Question: How can I extract out the predictions from the output of 'locfit.robust'?
I have figured out how to plot it, but I don't see how to actually extract the predictions. Example data is below.
'''
df <-
structure(list(x = c(45.0166666666667, 2.93361111111111, 22.7677777777778,
34.6702777777778, 38.9808333333333, 2.07138888888889, 49.3283333333333,
19.3177777777778, 42.4305555555556, 11.5561111111111, 29.6677777777778,
6.38222222222222, 30.5302777777778, 52.775, 35.5325, 56.3958333333333,
25.3544444444444, 10.6936111111111, 44.155, 31.3919444444444,
13.2811111111111, 58.9841666666667, 7.24444444444444, 20.1802777777778,
15.0061111111111, 51.0508333333333, 8.96916666666667, 32.945,
27.9430555555556, 28.8055555555556, 3.79611111111111, 18.4558333333333,
8.10694444444444), y = c(17.1906619704517, 51.3682492415682,
34.5954944745371, 33.1782496417985, 28.8639252539494, 67.2499473509127,
15.5739106117996, 29.7082944904524, 19.5924660810231, 27.6320399707289,
30.<PHONE>, 33.7360588582795, 31.0412412696196, 85.8932775978829,
29.6595900511557, 14.<PHONE>, 36.4282036185057, 25.3450383921273,
17.0527246335207, 33.306938081975, 27.5846864057136, 15.9395044691672,
28.7380574036629, 27.2409001620039, 26.5896320563312, 15.9792323783856,
29.1293971960009, 94.2788150401981, 32.613338976917, 30.9617968951112,
43.3449335001097, 30.6310217270105, 29.7063251039514)), .Names = c("x",
"y"), class = c("tbl_df", "data.frame"), row.names = c(NA, -33L
))
'''
I can plot the data with:
'''
library(locfit)
with(df, plot(x = x, y = y))
fit <- with(df, locfit.robust(x = x, y = y))
lines(fit)
'''

But how can I extract out predictions for each value of 'x'?
'''
> predict(fit)
[1] 46.70358 13.45021 32.58037 27.64739 20.74407
'''
I have no idea what these values are.
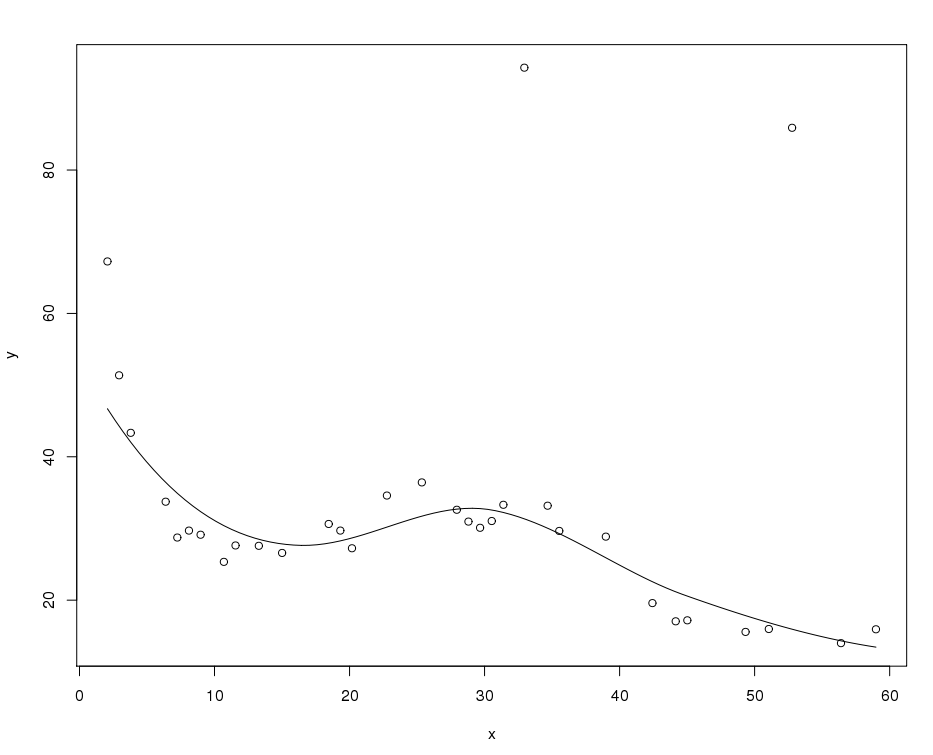
Answer: How about
'''
predict(fit,df$x)
## [1] 20.56971 44.27524 30.19321 30.03639 25.91535 46.70358 17.84494 28.27135
## [9] 22.57487 29.62954 32.77769 36.43389 32.57954 15.95173 29.28375 14.32950
## [17] 31.72052 30.39511 21.16722 32.23446 28.49327 13.45021 34.91145 28.67745
## [25] 27.84376 16.86136 32.35024 31.34679 32.70253 32.81179 42.03931 27.94946
## [33] 33.55193
'''
?
Take a look at '?predict.locfit' and '?preplot.locfit': I agree that it's a little opaque, but it should give you some clues ... I that 'predict(fit)' is giving you is the values at the "direct fitting points", i.e. the knots of the polynomials used to fit.